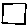
Label: square